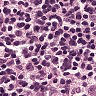
Metastatic tissue present: no